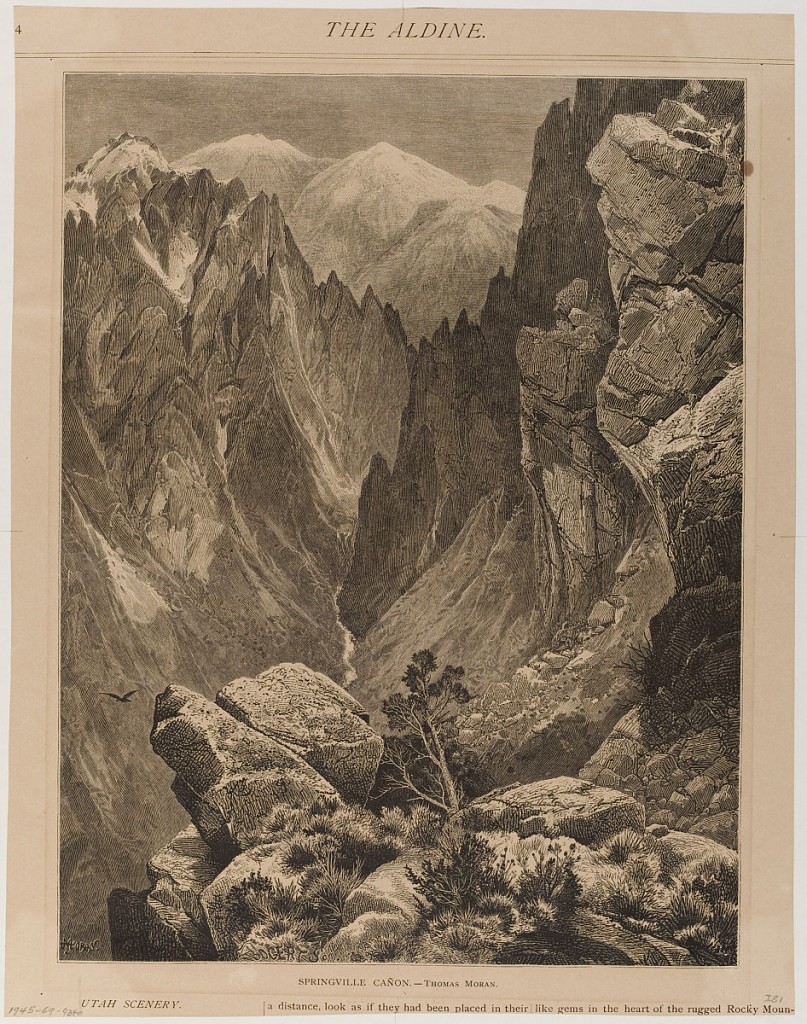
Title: Springville Cañon
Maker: Thomas Moran, American, b. Britain, 1837–1926
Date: January 1874
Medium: Wood engraving on cream wove paper
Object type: Print
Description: Rocky mountainous view with snowy peaks in the distance.